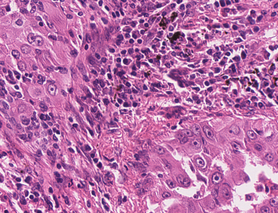
Tumor epithelial tissue: yes
Tumor-associated stroma tissue: yes
Normal tissue: no